Question: I've tried a tutorial to implement a Google Maps in my application.
<URL>
I would try the example, but it is crashing at this level : 'setContentView(R.layout.activity_main);'
I correctly follow the tuto, and normally there is no API Key problem.
'''
<?xml version="1.0" encoding="utf-8"?>
<manifest xmlns:android="http://schemas.android.com/apk/res/android"
package="com.example.essaimap"
android:versionCode="1"
android:versionName="1.0" >
<permission
android:name="com.example.essaimap.permission.MAPS_RECEIVE"
android:protectionLevel="signature" />
<uses-permission android:name="com.example.essaimap.permission.MAPS_RECEIVE" />
<uses-sdk
android:minSdkVersion="11"
android:targetSdkVersion="16" />
<uses-permission android:name="android.permission.ACCESS_NETWORK_STATE" />
<uses-permission android:name="android.permission.INTERNET" />
<uses-permission android:name="com.google.android.providers.gsf.permission.READ_GSERVICES" />
<uses-permission android:name="android.permission.WRITE_EXTERNAL_STORAGE" />
<!-- Required to show current location -->
<uses-permission android:name="android.permission.ACCESS_COARSE_LOCATION" />
<uses-permission android:name="android.permission.ACCESS_FINE_LOCATION" />
<!-- Required OpenGL ES 2.0. for Maps V2 -->
<uses-feature
android:glEsVersion="0x00020000"
android:required="true" />
<application
android:allowBackup="true"
android:icon="@drawable/ic_launcher"
android:label="@string/app_name"
android:theme="@style/AppTheme" >
<!-- IMPORTANT ! DO NOT FORGET THIS META-DATA !!! -->
<meta-data
android:name="com.google.android.gms.version"
android:value="@integer/google_play_services_version" />
<!-- IMPORTANT ! DO NOT PUT THIS META IN ACTIVITY ELEMENT-->
<meta-data
android:name="com.google.android.maps.v2.API_KEY"
android:value="AIzaSyDWCZGT4OIUAZEOUIYAZEOIYAZOEIYAZOEIY6WRvbh6BnHSAipgg" />
<activity
android:name="com.example.essaimap.MainActivity"
android:label="@string/app_name" >
<intent-filter>
<action android:name="android.intent.action.MAIN" />
<category android:name="android.intent.category.LAUNCHER" />
</intent-filter>
<!-- I put my meta here, that is why my app was crashing
<meta-data
android:name="com.google.android.maps.v2.API_KEY"
android:value="AIzaSyDWCZGT4n2HLZ5bUCM6WRvbh6BnHSAipgg" /> -->
</activity>
</application>
</manifest>
'''
'''
<?xml version="1.0" encoding="utf-8"?>
<RelativeLayout xmlns:android="http://schemas.android.com/apk/res/android"
android:layout_width="fill_parent"
android:layout_height="fill_parent" >
<fragment
android:id="@+id/map"
android:name="com.google.android.gms.maps.MapFragment"
android:layout_width="match_parent"
android:layout_height="match_parent"/>
</RelativeLayout>
'''
'''
public class MainActivity extends FragmentActivity // Not ACTIVITY
{
// Google Map
private GoogleMap googleMap;
protected void onCreate(Bundle savedInstanceState)
{
super.onCreate(savedInstanceState);
setContentView(R.layout.activity_main);
try
{
// Loading map
initilizeMap();
}
catch (Exception e)
{
e.printStackTrace();
}
}
/**
* function to load map. If map is not created it will create it for you
* */
private void initilizeMap()
{
if (googleMap == null)
{
googleMap = ((MapFragment) getFragmentManager().findFragmentById(R.id.map)).getMap();
// check if map is created successfully or not
if (googleMap == null)
{
Toast.makeText(getApplicationContext(),"Sorry! unable to create maps",Toast.LENGTH_SHORT).show();
}
}
}
protected void onResume()
{
super.onResume();
initilizeMap();
}
}
'''

My problem was solved thanks to @Piyush Gupta, @fasteque, @WarrenFaith, @Sankar V and @ViragBrahme.
Tofuw
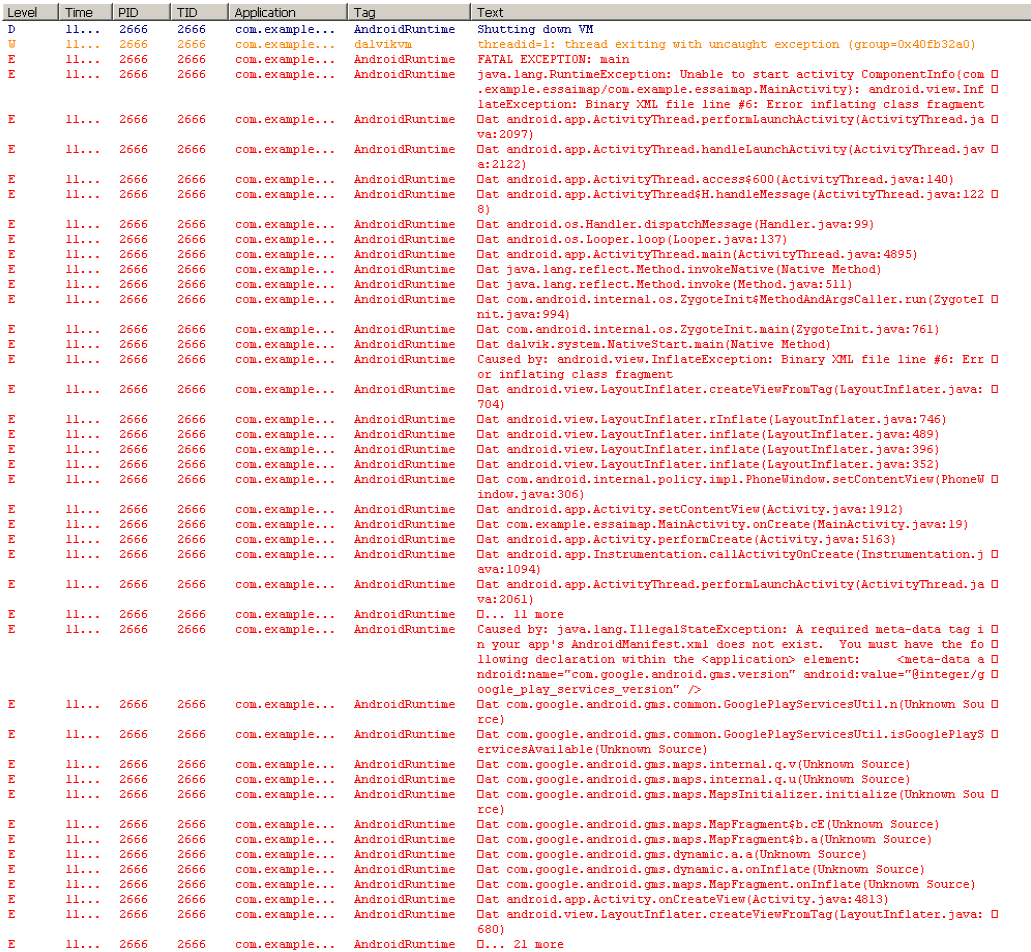
Answer: You're missing a new mandatory meta-tag in your manifest file, it's written in the logcat.
Add the following line in your manifest file, in the 'application' section:
'''
<meta-data android:name="com.google.android.gms.version" android:value="@integer/google_play_services_version" />
'''
Also, there's another issue in your manifest, you have copied the meta-tag 'com.google.android.maps.v2.API_KEY' in your activity, while it shall be set in the 'application' section as well.